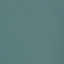
Land use / land cover: SeaLake